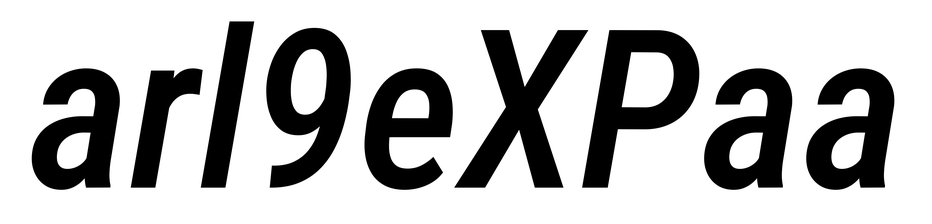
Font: Roboto-Italic_Condensed_Medium_Italic